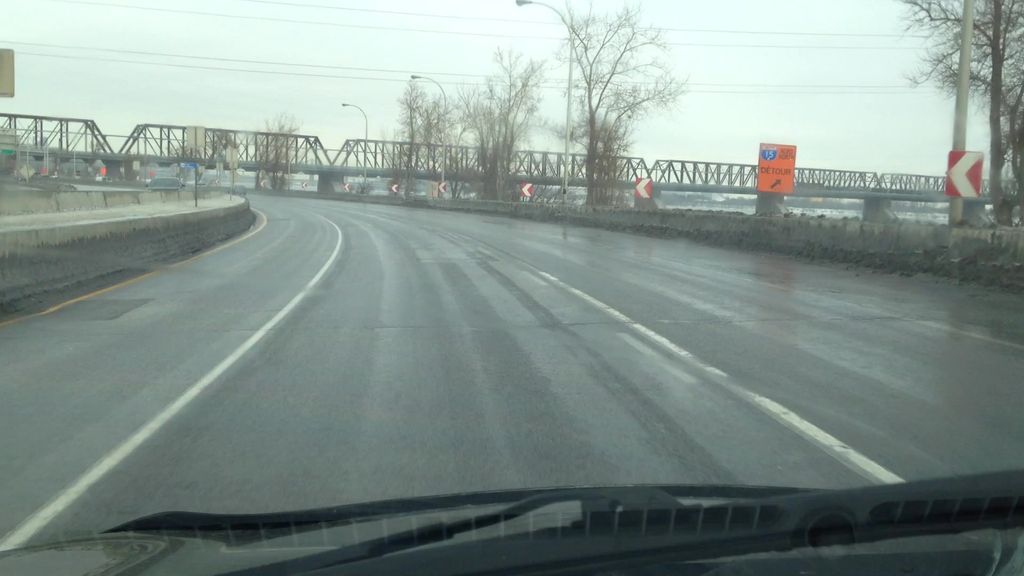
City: montreal